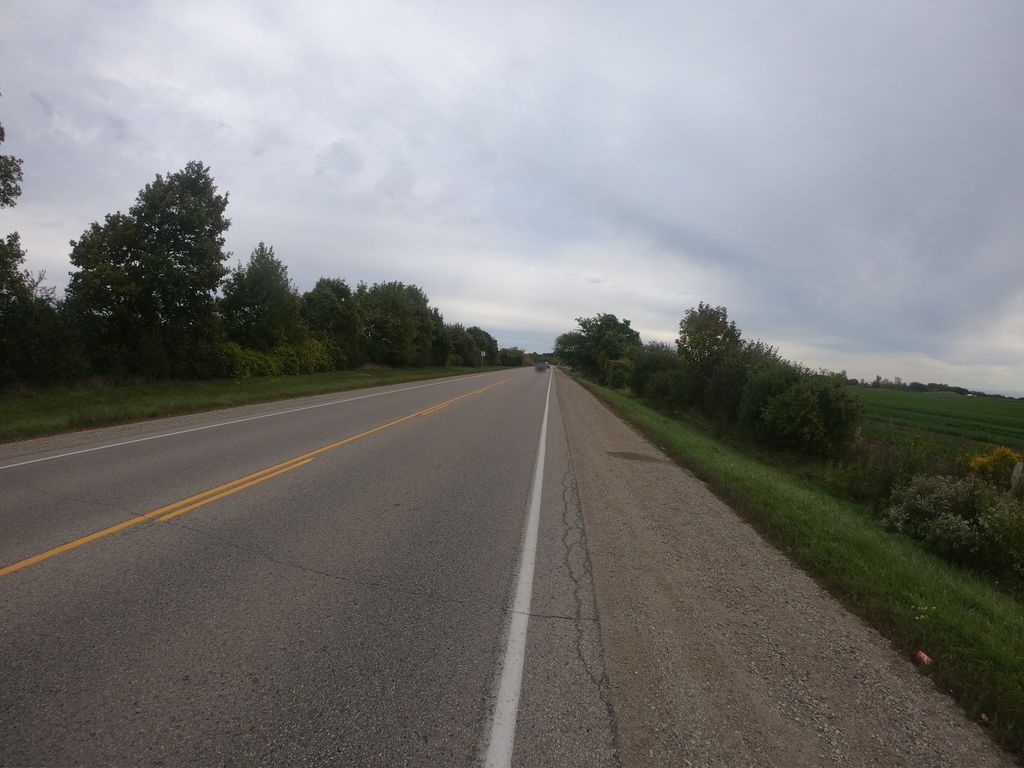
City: kitchener-waterloo